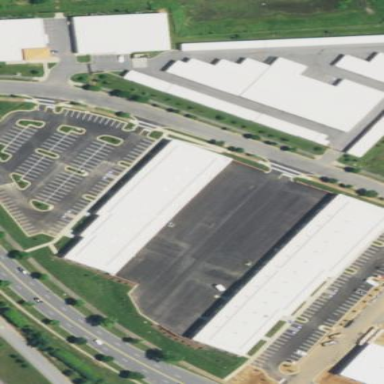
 known as Public Storage according to Wikipedia."